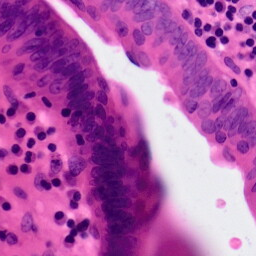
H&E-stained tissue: Colon